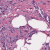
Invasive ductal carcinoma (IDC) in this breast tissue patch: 1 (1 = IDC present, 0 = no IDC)